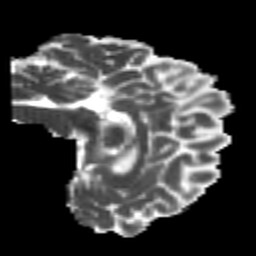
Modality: MD
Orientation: sagittal
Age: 26
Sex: male
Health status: healthy
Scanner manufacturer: philips
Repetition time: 7.474 s
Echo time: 0.08753 s